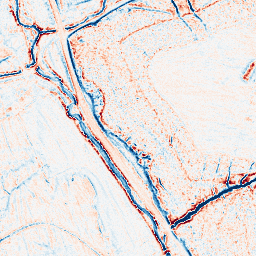
Category: edge_preserving
Decomposition family: anisotropic_diffusion
Decomposition parameters: iterations: 10
kappa: 10
gamma: 0.15
Upsampling method: bspline
Upsampling parameters: scale: 8
Upsampling scale: 8